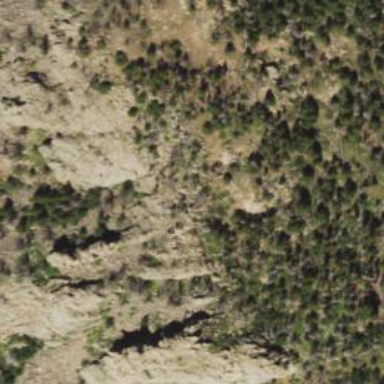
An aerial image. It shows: Landscape of bare rock.